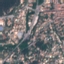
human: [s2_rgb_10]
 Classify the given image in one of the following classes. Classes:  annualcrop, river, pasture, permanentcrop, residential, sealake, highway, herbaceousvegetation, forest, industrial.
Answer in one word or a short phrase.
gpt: Residential